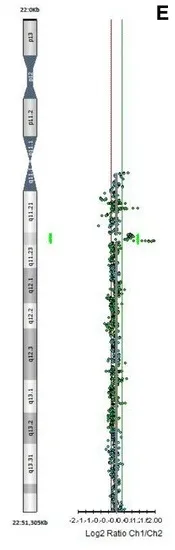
Results of molecular cytogenetic analysis. BCR/ABL1 positive metaphase hybridized with BCR/ABL dual fusion (DF) probe demonstrating apparent loss of green 3'BCR signal, ie 1F2O1G FISH pattern (caused by the insertion of the ABL1 gene into the BCR region, thus entire BCR signal remained on chromosome 22) (C).
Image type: pathology (fish)